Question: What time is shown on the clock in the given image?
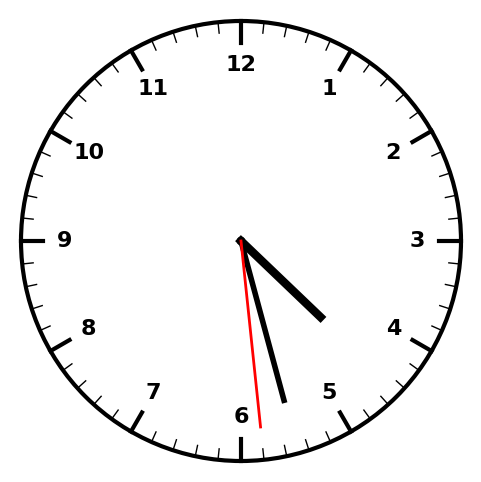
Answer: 04:27:29